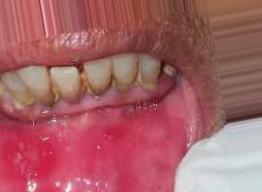
Condition: Mouth Ulcer